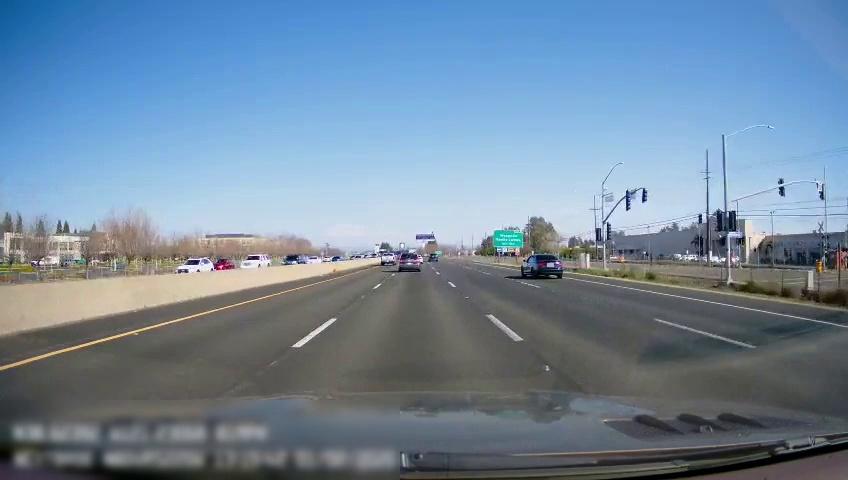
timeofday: Day
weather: Sunny
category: Drivable Space
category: Vehicles | SUV
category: Vehicles | Truck
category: Vehicles | Car
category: Vehicles | Car
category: Vehicles | SUV
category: Vehicles | Truck
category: Vehicles | SUV
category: Lanes | Current Lane
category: Lanes | Current Lane
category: Lanes | Current Lane
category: Lanes | Alternate Lane
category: Lanes | Alternate Lane
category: Lanes | Alternate Lane
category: Traffic | Signs